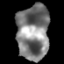
Tissue: prostate
Cell type: Epithelial cells
Senescence score: 0.3159
Nuclear area (px): 1746
Mean DAPI intensity: 126.3